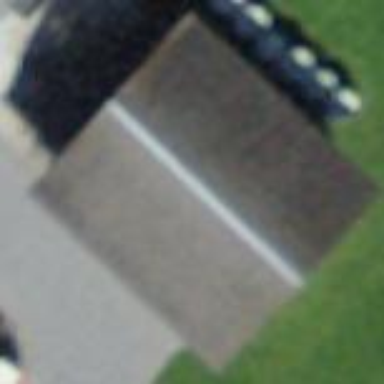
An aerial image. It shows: Garage.